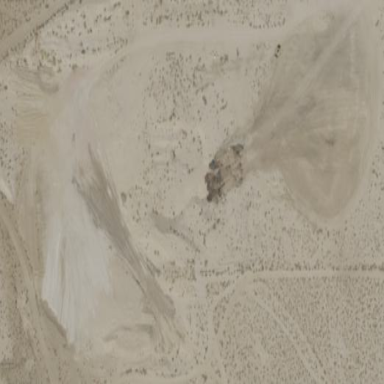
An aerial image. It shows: Sand quarry.